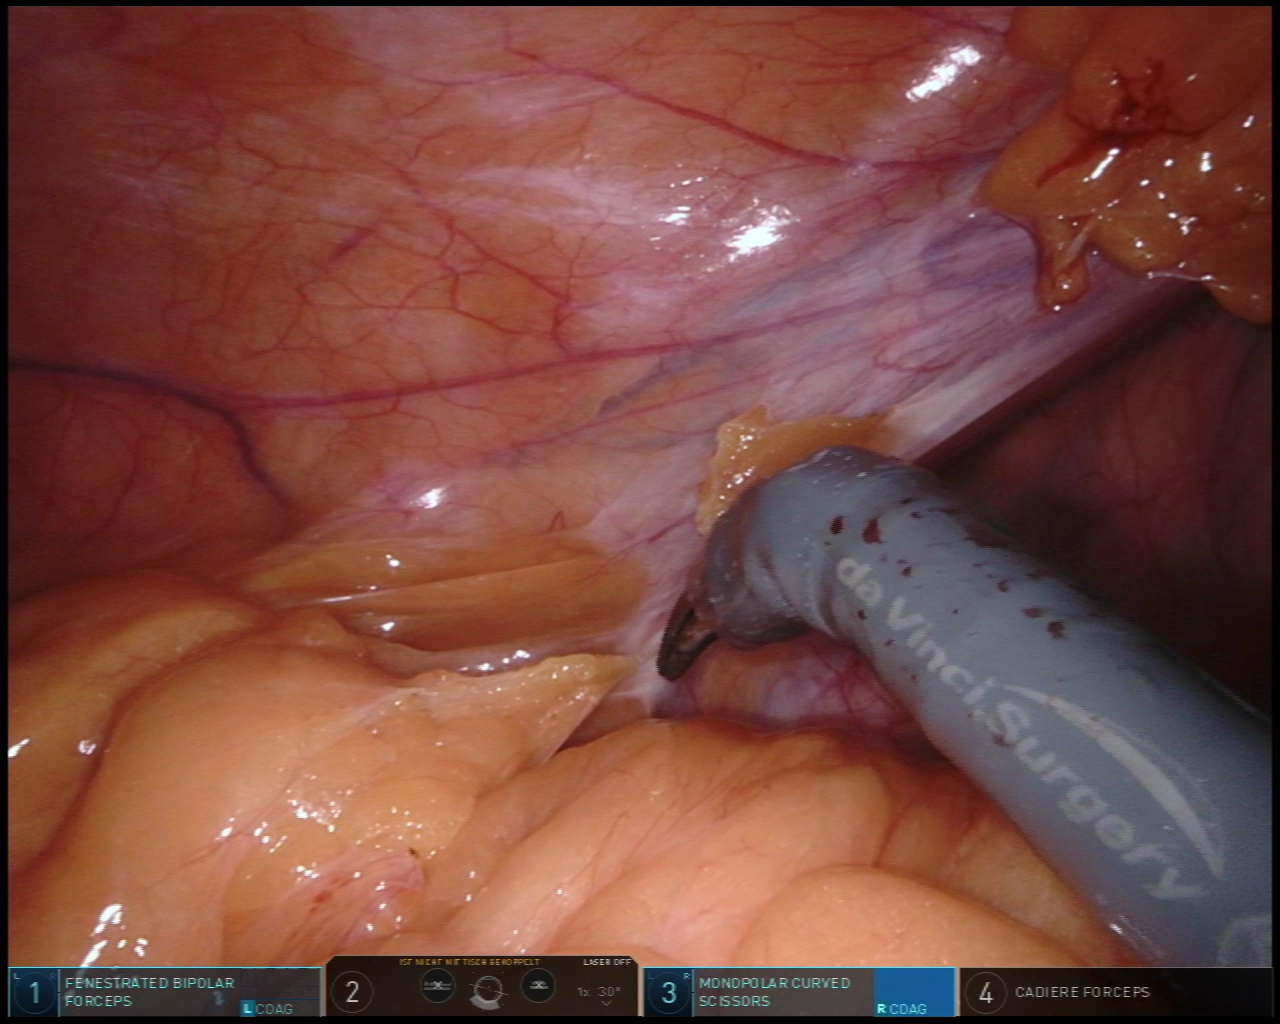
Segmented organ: abdominal_wall
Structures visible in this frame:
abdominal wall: yes
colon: no
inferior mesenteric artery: no
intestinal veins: no
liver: no
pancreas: no
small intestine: no
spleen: no
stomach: no
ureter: no
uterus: no
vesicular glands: no